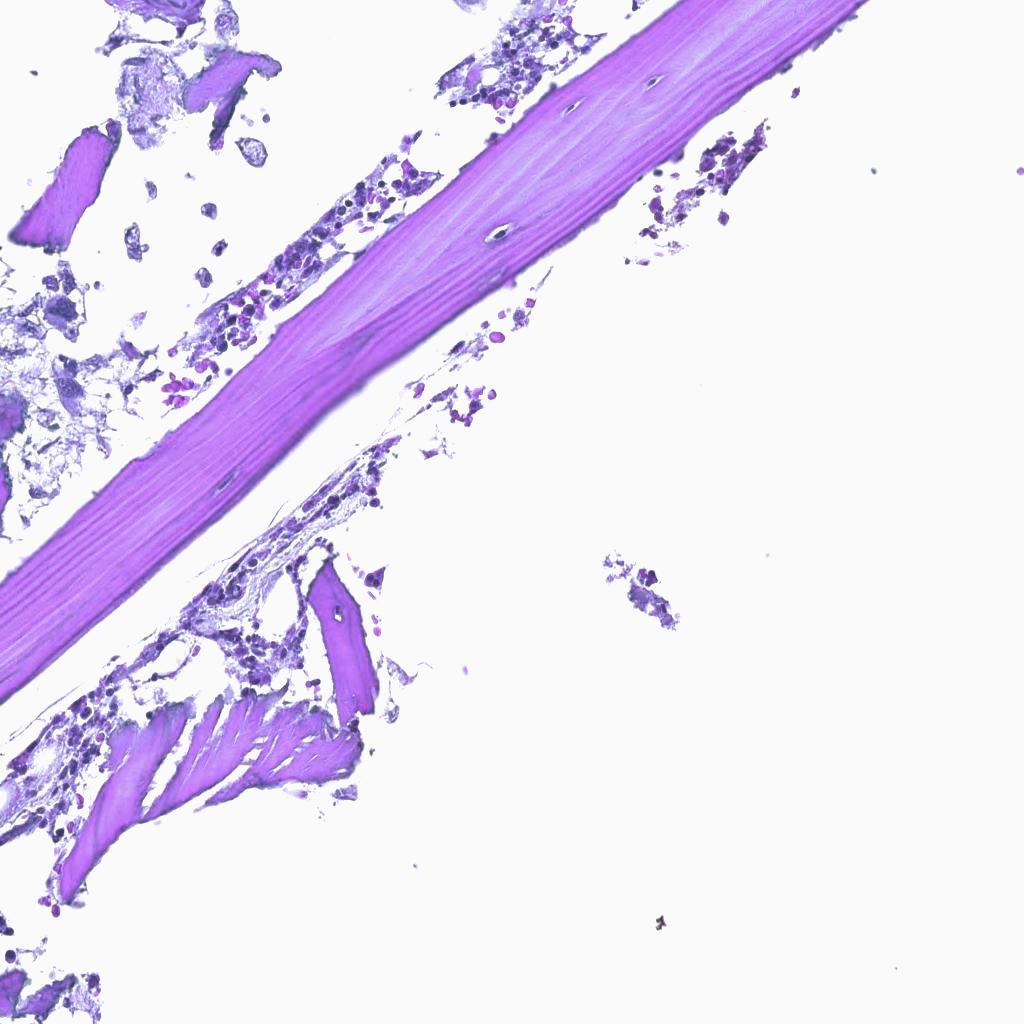
Label: Non-Tumor